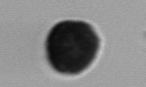
Label: Dinophyceae